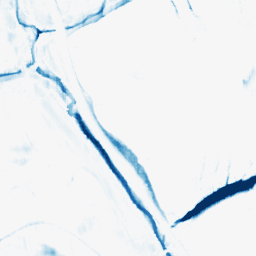
Category: morphological
Decomposition family: morphological_rect
Decomposition parameters: operation: closing
width: 5
height: 20
Upsampling method: sinc_blackman
Upsampling parameters: scale: 4
kernel_size: 8
Upsampling scale: 4